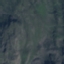
Land use / land cover class: HerbaceousVegetation